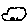
Label: car